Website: crate-barrel
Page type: billing-address
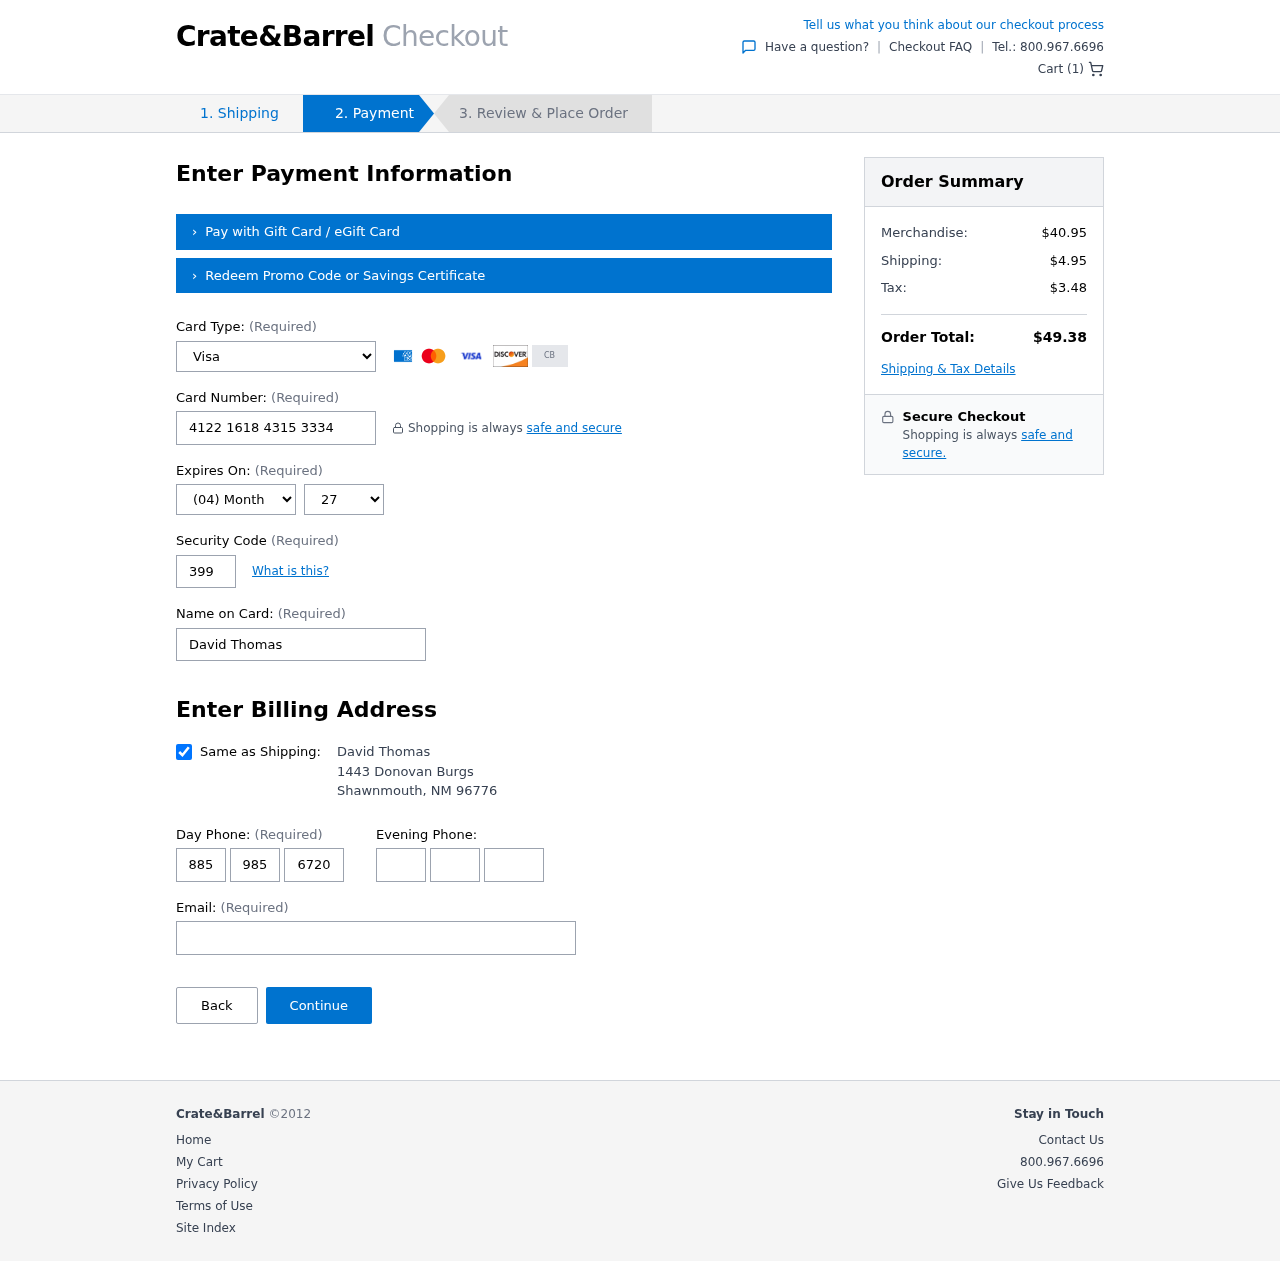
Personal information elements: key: PII_CARD_CVV
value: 399
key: PII_CARD_EXPIRY_MONTH
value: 04
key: PII_CARD_EXPIRY_YEAR
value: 27
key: PII_CARD_NUMBER
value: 4122 1618 4315 3334
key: PII_CARD_TYPE
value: Visa
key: PII_CITY
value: Shawnmouth
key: PII_EMAIL
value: david.thomas@gmail.com
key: PII_FULLNAME
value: David Thomas
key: PII_PHONE_AREA
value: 885
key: PII_PHONE_PREFIX
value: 985
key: PII_PHONE_SUFFIX
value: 6720
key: PII_POSTCODE
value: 96776
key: PII_STATE_ABBR
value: NM
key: PII_STREET
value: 1443 Donovan Burgs
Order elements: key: ORDER_NUM_ITEMS
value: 1
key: ORDER_SUBTOTAL
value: $40.95
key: ORDER_SHIPPING_COST
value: $4.95
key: ORDER_TAX
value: $3.48
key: ORDER_TOTAL
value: $49.38